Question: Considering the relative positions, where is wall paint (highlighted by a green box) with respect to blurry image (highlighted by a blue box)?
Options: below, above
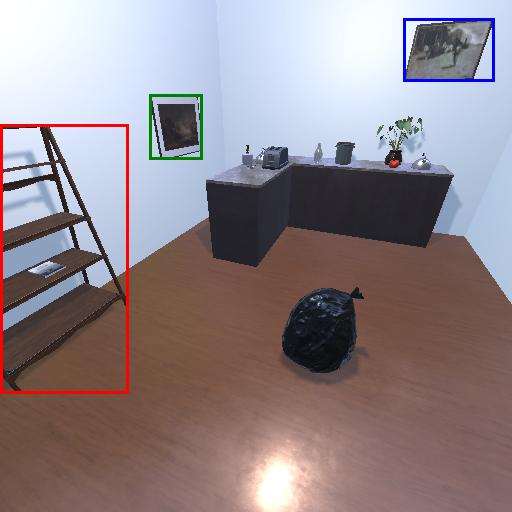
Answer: below